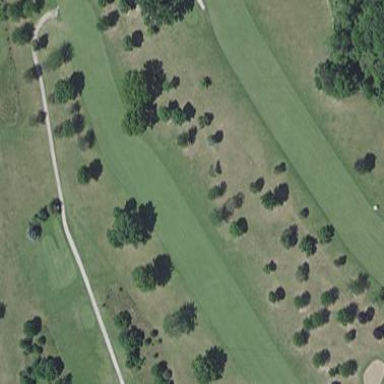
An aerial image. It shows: Golf fairway surrounded by grass.